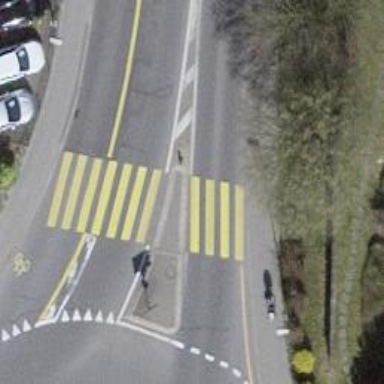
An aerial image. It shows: Pedestrian crossing with zebra markings on footway.